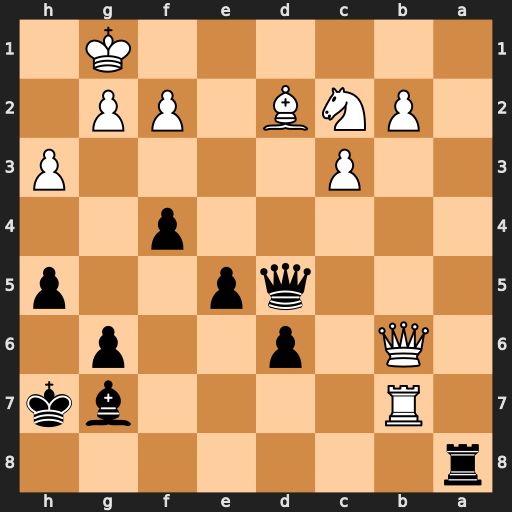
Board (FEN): r7/1R4bk/1Q1p2p1/3qp2p/5p2/2P4P/1PNB1PP1/6K1
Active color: b
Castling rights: -
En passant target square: -
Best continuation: Qxd2 Rxg7+ Kxg7